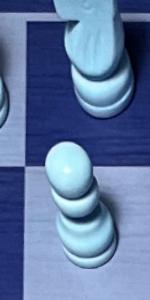
Label: Pawn_White